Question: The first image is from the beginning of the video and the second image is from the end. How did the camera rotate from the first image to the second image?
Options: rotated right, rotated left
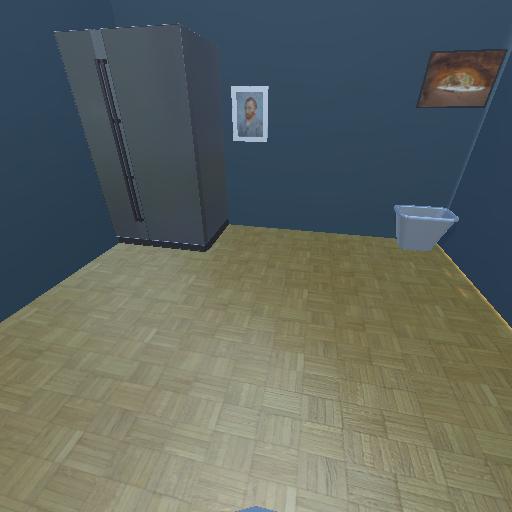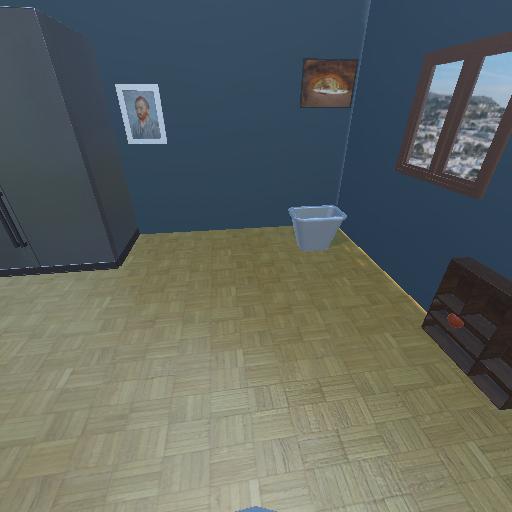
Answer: rotated right